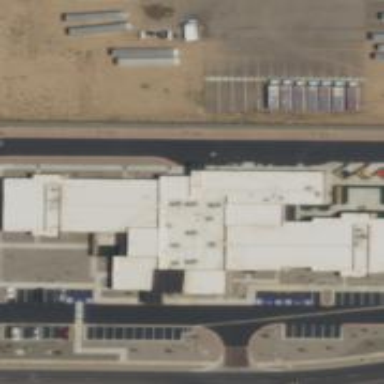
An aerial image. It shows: Healthcare facility identified as hospital.